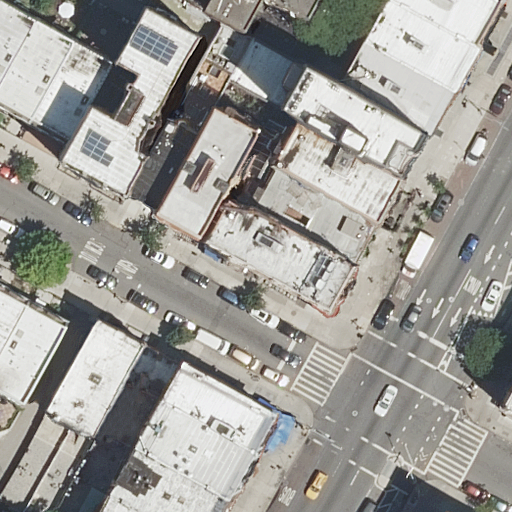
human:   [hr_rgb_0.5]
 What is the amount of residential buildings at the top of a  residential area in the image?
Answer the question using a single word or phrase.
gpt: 0

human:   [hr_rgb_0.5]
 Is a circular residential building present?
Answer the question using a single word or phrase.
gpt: no

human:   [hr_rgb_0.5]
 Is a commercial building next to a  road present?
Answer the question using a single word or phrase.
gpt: no

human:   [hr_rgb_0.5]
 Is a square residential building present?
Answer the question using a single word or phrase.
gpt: no

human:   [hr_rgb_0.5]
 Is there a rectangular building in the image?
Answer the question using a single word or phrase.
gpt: yes

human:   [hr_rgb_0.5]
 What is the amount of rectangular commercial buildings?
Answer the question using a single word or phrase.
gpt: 0

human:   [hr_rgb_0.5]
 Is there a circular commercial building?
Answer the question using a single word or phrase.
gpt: no

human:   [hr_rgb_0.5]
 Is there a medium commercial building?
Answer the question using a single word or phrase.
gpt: no

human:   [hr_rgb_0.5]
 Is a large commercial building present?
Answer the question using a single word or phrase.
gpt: no

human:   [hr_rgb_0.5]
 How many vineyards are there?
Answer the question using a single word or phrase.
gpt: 0

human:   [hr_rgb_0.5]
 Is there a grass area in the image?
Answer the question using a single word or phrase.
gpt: no

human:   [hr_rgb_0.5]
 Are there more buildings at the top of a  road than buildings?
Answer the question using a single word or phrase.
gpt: no

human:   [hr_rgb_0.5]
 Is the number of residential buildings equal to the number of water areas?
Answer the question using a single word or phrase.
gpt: no

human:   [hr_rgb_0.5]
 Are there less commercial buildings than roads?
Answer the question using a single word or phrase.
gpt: yes

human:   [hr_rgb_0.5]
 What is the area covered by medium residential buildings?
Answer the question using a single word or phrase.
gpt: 3908m2

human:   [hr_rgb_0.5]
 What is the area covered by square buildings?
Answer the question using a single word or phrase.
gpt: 0m2

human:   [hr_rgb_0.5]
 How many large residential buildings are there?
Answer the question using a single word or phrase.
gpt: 0

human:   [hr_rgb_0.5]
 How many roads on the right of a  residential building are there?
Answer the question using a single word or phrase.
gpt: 4

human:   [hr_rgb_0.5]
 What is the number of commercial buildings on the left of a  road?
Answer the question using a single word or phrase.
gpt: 0

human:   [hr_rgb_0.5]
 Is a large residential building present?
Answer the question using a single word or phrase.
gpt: no

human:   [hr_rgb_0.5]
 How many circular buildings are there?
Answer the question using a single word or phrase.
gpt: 0

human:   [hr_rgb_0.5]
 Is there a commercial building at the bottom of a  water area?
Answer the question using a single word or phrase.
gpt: no

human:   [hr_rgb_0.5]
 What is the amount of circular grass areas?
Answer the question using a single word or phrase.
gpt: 0

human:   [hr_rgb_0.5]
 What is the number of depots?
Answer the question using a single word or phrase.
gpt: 0

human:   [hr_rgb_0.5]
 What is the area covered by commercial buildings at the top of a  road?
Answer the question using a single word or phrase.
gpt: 0m2

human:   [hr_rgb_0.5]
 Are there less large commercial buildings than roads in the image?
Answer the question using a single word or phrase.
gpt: yes

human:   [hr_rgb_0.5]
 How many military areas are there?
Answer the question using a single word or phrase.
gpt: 0

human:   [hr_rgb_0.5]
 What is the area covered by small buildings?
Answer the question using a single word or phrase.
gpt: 112m2

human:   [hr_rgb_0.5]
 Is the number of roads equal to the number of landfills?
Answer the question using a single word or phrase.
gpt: no

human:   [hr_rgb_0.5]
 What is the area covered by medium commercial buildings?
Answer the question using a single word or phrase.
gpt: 0m2

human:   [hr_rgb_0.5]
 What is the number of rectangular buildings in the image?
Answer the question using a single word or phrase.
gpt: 17

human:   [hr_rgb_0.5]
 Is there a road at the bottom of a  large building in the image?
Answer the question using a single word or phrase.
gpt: no

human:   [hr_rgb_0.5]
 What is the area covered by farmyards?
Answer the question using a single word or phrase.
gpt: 0m2

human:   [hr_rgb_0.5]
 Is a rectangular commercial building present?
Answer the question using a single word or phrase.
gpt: no

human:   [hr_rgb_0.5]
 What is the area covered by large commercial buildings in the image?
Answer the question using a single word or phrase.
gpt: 0m2

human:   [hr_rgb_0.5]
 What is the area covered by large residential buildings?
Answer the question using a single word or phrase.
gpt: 0m2